Question: I m having situation whhere i need to add text box in grid control cell just like we add button in the cell but the text box should open a small window when click .User should be able to fill enteries in that window.
This is possible in extjs but can anyone please tell how to achieve this with devexpress controls.Please find the screenshot of the same.
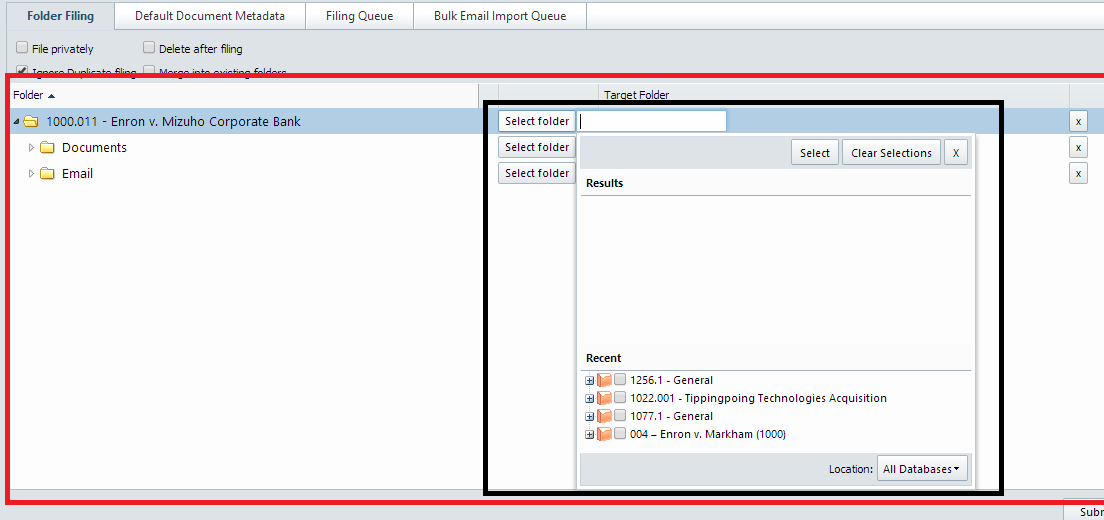
Answer: DevExpress provides a workaround for WPF platform: <URL>
DevExpress has the <URL> editor that supports in-place mode. This editor is very handy to implement the functionality you described.
To make it work properly in in-place mode, handle these two events:
<URL>
<URL>
The result value will be passed to the cell where the editor is located. It is a bad practice to modify data manually after closing the pop-up window.